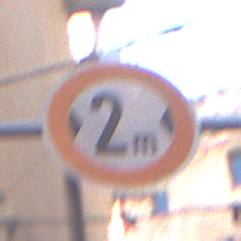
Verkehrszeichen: TatsaechlicheBreite2
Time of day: MorningAfternoon
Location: Outdoor (Urban)
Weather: Clear
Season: NotSpecified
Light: Natural